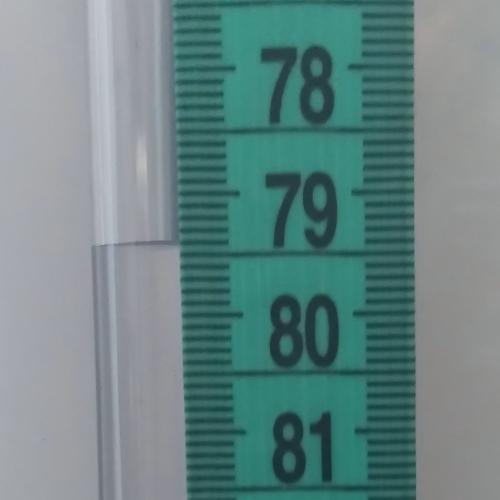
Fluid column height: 79.4 cm